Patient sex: M
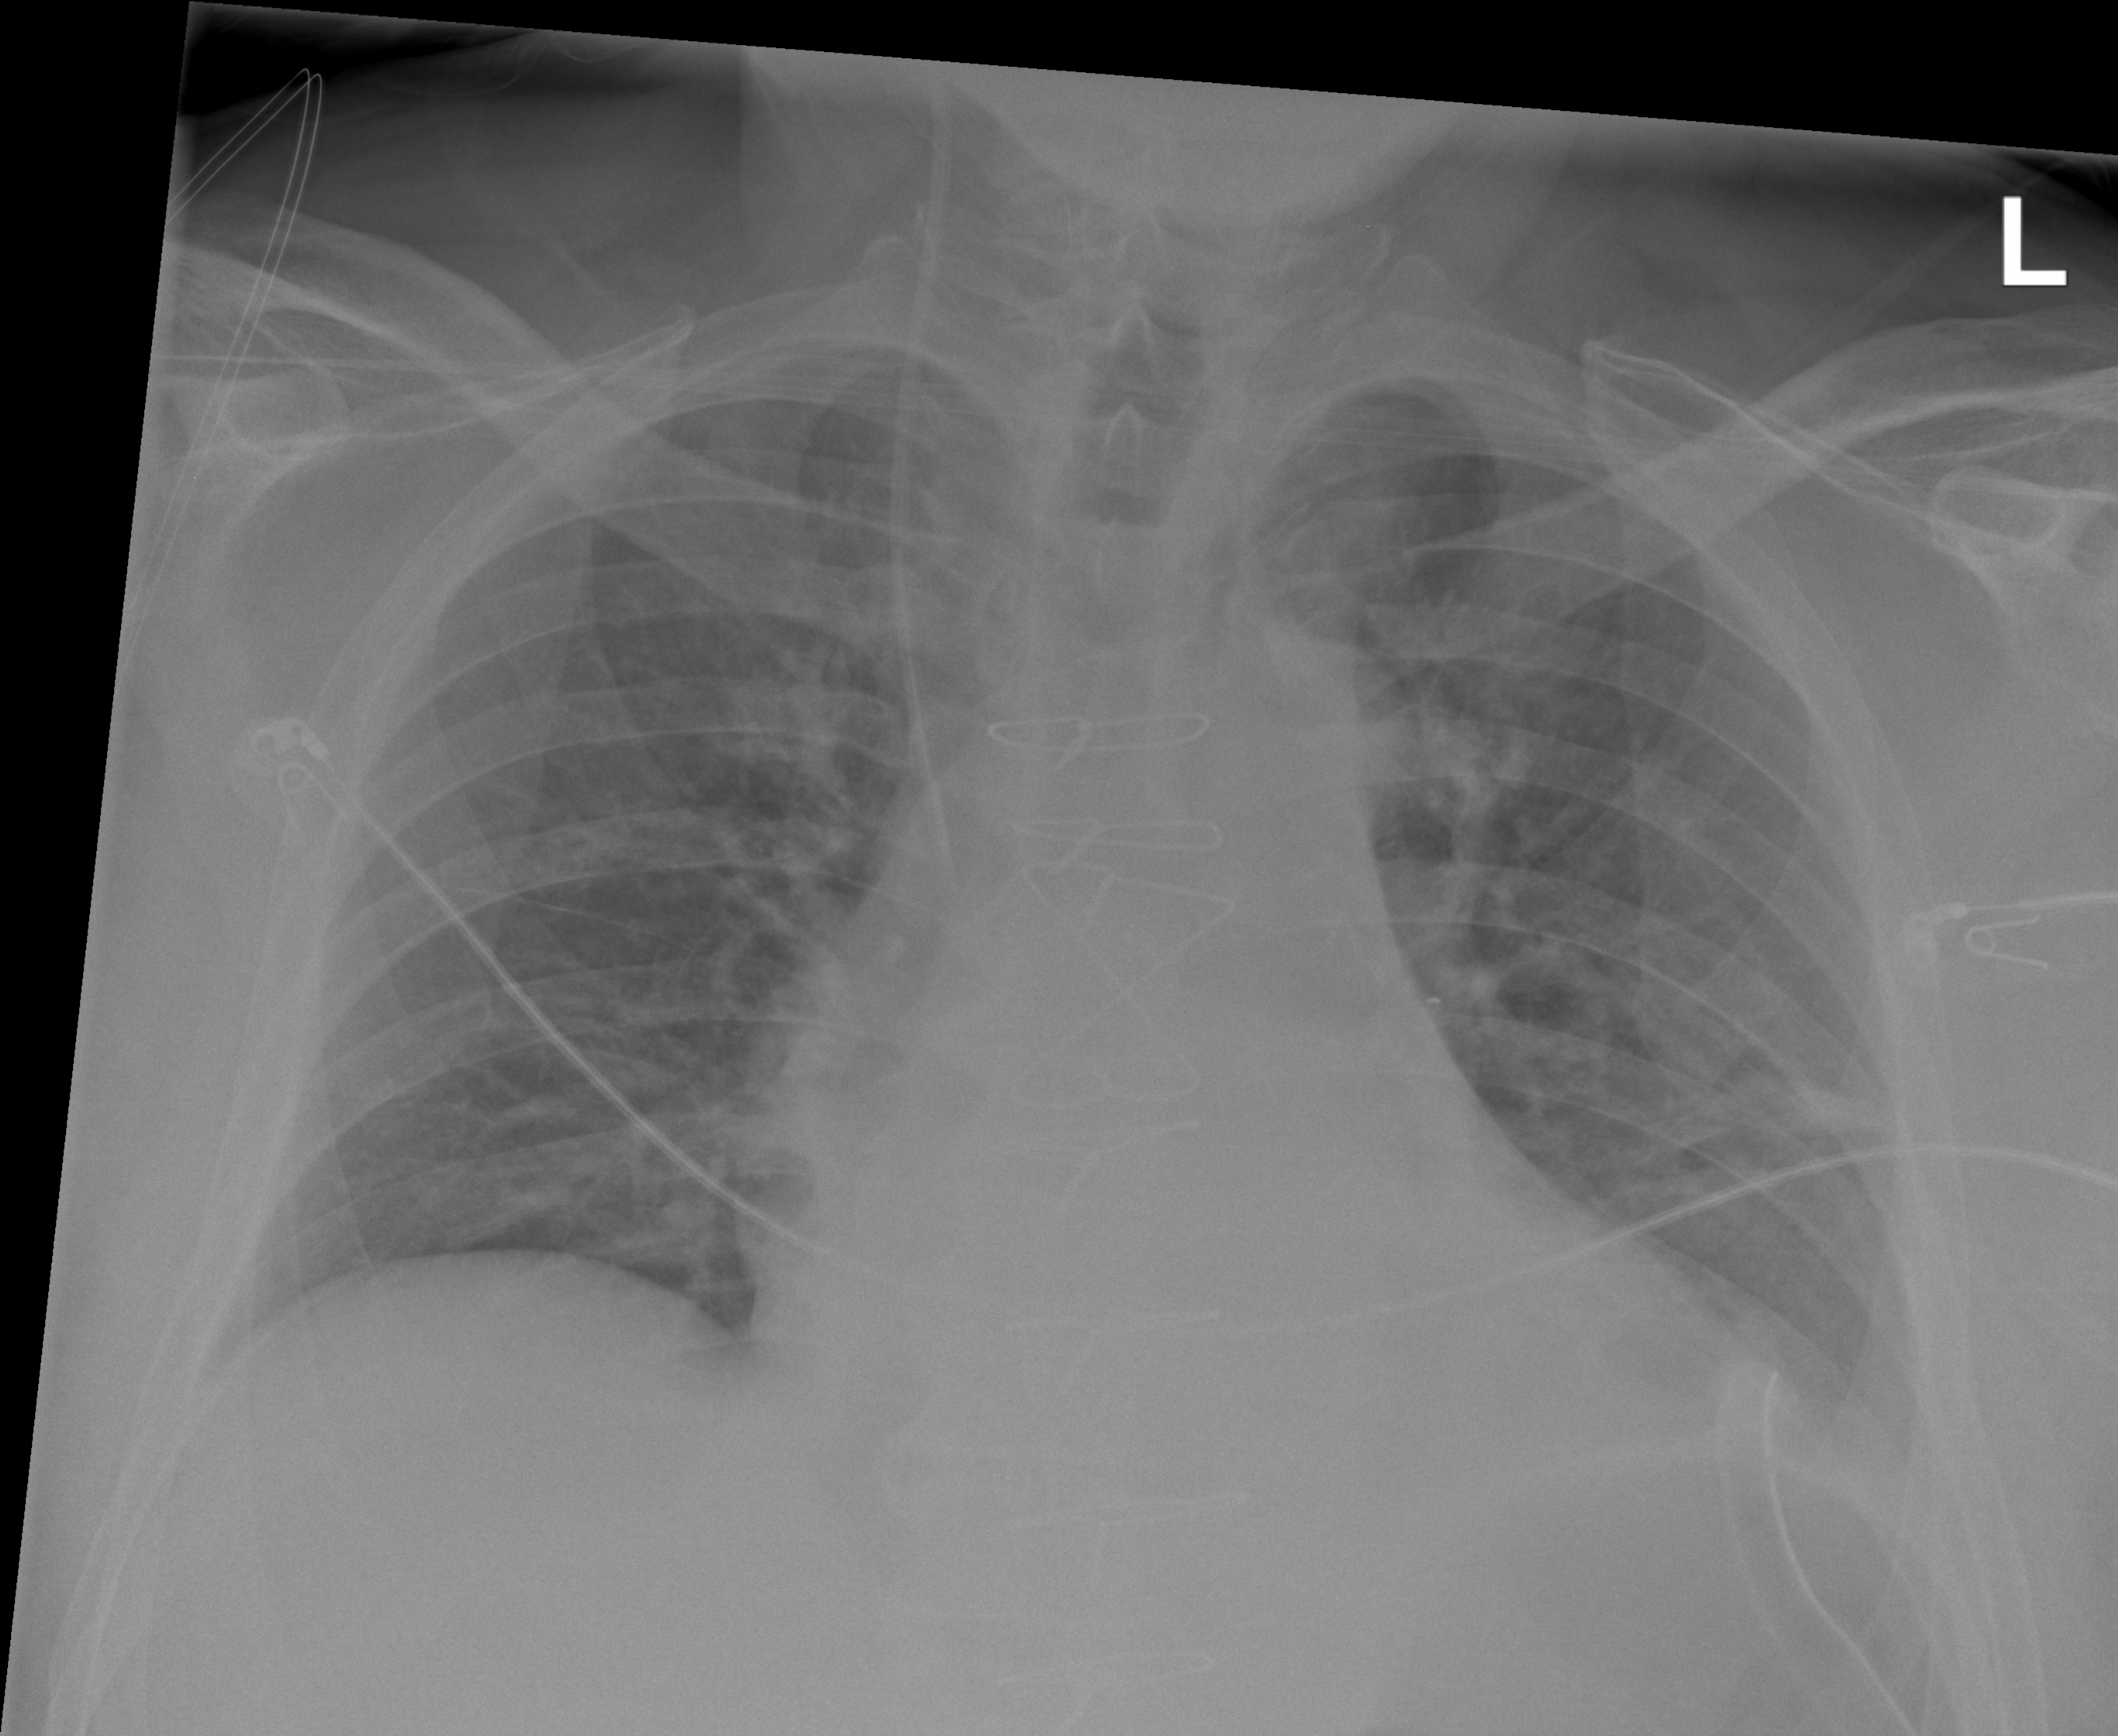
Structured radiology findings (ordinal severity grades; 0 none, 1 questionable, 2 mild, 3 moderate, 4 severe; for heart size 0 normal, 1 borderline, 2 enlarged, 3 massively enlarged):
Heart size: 2
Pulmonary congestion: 2
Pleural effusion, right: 0
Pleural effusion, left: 2
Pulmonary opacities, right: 0
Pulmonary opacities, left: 0
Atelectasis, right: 0
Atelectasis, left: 2